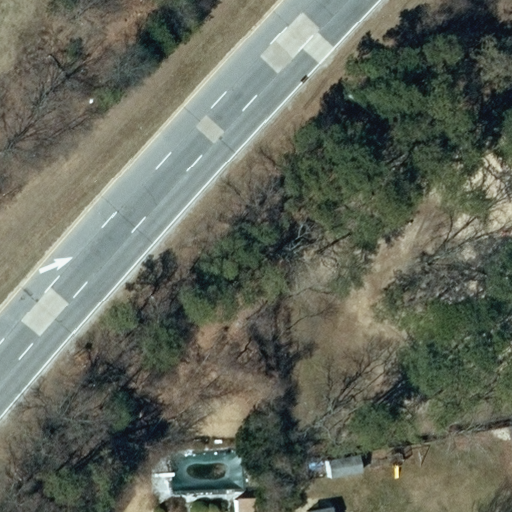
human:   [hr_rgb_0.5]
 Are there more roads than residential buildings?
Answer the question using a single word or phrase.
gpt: yes

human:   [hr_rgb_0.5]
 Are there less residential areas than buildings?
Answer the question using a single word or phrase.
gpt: yes

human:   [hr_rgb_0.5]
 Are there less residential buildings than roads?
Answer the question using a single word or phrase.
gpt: yes

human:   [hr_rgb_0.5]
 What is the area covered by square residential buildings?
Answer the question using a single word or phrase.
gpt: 0m2

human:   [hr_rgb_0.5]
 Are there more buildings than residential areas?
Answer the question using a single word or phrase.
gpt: yes

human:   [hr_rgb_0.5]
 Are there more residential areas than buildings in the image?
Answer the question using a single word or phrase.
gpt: no

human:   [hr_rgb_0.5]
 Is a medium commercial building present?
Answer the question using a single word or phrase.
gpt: no

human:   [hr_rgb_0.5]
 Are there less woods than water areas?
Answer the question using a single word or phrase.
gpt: no

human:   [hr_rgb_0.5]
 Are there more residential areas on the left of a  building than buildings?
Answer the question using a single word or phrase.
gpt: no

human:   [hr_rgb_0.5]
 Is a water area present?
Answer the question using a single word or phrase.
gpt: no

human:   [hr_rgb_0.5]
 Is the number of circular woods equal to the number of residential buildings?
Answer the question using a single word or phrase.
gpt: yes

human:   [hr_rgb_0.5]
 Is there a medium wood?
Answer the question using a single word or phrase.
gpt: no

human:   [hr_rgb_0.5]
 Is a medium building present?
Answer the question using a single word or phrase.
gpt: no

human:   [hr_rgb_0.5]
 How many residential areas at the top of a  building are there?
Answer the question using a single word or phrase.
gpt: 0

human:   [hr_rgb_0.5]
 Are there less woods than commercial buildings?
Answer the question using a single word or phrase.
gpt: no

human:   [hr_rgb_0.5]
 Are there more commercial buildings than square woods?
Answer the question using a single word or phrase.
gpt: no

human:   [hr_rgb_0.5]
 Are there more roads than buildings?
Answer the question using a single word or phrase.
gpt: no

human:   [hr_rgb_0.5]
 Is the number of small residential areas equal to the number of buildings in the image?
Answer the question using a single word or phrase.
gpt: no

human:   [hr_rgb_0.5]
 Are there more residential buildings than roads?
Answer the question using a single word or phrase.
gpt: no

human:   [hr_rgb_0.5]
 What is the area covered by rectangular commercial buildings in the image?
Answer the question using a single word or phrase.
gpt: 0m2

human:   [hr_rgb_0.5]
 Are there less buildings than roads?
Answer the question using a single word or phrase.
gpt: no

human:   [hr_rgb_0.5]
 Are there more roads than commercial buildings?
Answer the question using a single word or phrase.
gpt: yes

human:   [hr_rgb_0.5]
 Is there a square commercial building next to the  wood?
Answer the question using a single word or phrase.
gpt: no

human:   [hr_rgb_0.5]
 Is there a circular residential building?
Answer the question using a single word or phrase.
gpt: no

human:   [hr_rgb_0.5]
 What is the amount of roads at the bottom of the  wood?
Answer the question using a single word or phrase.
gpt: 0

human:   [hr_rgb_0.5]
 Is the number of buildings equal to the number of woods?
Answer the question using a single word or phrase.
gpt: no

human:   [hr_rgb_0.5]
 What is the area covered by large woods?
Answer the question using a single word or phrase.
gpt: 6505m2

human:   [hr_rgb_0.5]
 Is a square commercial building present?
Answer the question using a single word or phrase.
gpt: no

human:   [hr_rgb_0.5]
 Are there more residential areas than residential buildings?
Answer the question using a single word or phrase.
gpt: yes

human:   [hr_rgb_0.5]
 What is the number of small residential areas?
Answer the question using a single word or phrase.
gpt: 0

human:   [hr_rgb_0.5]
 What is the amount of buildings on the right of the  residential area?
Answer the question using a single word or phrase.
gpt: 2

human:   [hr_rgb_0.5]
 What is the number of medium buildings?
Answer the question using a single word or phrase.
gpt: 0

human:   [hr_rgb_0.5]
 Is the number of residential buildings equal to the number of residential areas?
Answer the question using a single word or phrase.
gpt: no

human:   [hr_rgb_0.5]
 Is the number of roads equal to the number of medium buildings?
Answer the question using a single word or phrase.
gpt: no

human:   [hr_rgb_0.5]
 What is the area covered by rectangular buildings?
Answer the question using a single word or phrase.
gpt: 31m2

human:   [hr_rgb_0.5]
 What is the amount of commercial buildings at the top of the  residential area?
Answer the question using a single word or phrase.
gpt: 0